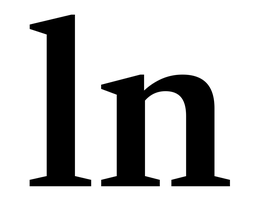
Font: LibreCaslonText_SemiBold